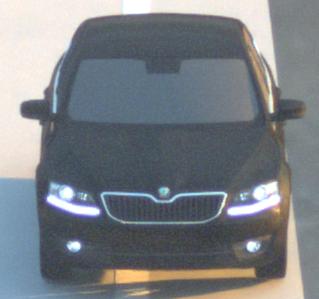
Make: Skoda
Model: Octavia 1.2 TSI
Detailed model: Octavia (III) Limousine
Model produced from: 2013/02
Model produced until: 2015/04
Doors: 5
Color: black
Road condition: dry road
Daytime: sunrise or sunset
Contrast: medium contrast